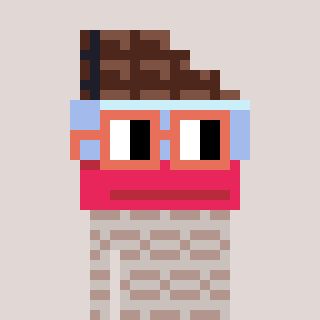
a pixel art character with square orange glasses, a chocolate-shaped head and a foggrey-colored body on a warm background